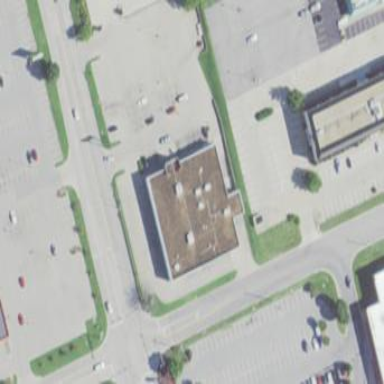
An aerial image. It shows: Variety store located inside building.